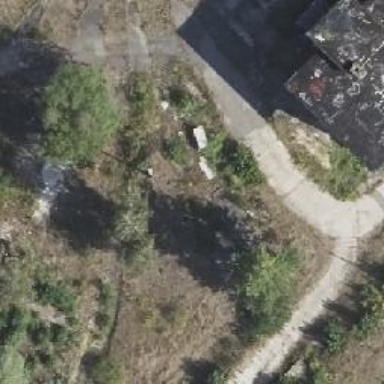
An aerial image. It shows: Historic abandoned railway siding with one track.